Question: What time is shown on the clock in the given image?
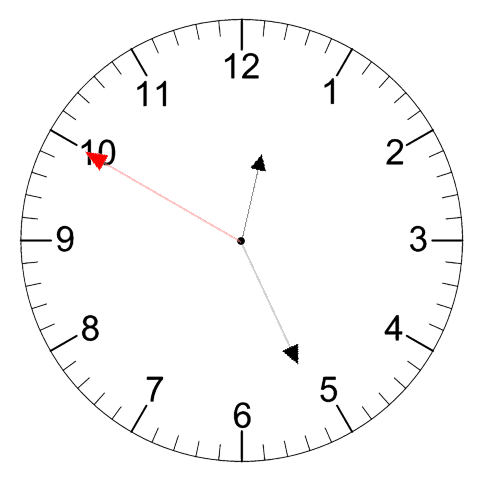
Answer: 12:25:50